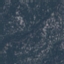
Land use / land cover class: HerbaceousVegetation